Brain MRI, t2w sequence, axial 2D slice.
Patient: age 51, sex F, weight 95 kg, height 1.95 m
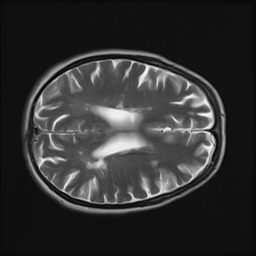